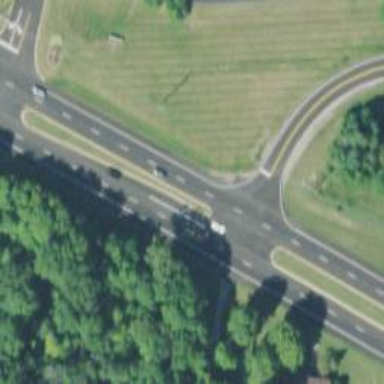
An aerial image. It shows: Trunk highway.